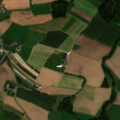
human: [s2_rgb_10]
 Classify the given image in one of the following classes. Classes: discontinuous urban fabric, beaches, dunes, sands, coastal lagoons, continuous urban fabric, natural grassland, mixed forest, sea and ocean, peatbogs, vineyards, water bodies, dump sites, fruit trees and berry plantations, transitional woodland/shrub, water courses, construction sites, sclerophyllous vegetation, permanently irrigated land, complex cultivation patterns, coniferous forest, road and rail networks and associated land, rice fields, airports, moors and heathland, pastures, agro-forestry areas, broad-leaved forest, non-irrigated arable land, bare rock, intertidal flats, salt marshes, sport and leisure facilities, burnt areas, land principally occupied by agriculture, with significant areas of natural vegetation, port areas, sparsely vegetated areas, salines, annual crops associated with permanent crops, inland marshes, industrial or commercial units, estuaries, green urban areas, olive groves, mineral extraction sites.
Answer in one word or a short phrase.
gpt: sport and leisure facilities, non-irrigated arable land, mixed forest, transitional woodland/shrub